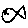
Label: fish